Question: I am using an Oracle database. I have a system of let's say strings. Not like in datatype string but string like in small pieces of rope.
A string start and end can change over the years. A history must be kept of these changes. Reporting are done annually. The user wants to see what the start and end of the string was in 2016, 2017, 2018 etc.
A string can change a couple of times a year or only once in 2/3 years. The user is just interested in the latest changes for a specific year. What was the valid start and end for the year 2016 or 2017 etc?
'''
CREATE TABLE STRINGLIST
(
ID NUMBER,
STRINGID NUMBER,
STRING VARCHAR2(7 BYTE),
STRING_START NUMBER,
STRING_END NUMBER,
CREATE_DATE DATE,
CREATED_BY VARCHAR2(10 BYTE),
EXPIRE_DATE DATE,
EXPIRED_BY VARCHAR2(10 BYTE)
)
Insert into PMS2020.STRINGLIST
(ID, STRINGID, STRING, STRING_START, STRING_END,
CREATE_DATE, CREATED_BY, EXPIRE_DATE, EXPIRED_BY)
Values
(1, 1, 'string1', 0, 5,
TO_DATE('02/02/2015 12:31:00', 'MM/DD/YYYY HH24:MI:SS'), 'user1', TO_DATE('04/02/2016 12:31:00', 'MM/DD/YYYY HH24:MI:SS'), 'user1');
Insert into PMS2020.STRINGLIST
(ID, STRINGID, STRING, STRING_START, STRING_END,
CREATE_DATE, CREATED_BY, EXPIRE_DATE, EXPIRED_BY)
Values
(2, 1, 'string1', 0.1, 5,
TO_DATE('04/02/2016 12:31:00', 'MM/DD/YYYY HH24:MI:SS'), 'user1', TO_DATE('02/02/2016 12:31:00', 'MM/DD/YYYY HH24:MI:SS'), 'user1');
Insert into PMS2020.STRINGLIST
(ID, STRINGID, STRING, STRING_START, STRING_END,
CREATE_DATE, CREATED_BY, EXPIRE_DATE, EXPIRED_BY)
Values
(3, 1, 'string1', 0.12, 5.2,
TO_DATE('04/02/2016 12:31:00', 'MM/DD/YYYY HH24:MI:SS'), 'user1', TO_DATE('04/02/2018 12:31:00', 'MM/DD/YYYY HH24:MI:SS'), 'user1');
Insert into PMS2020.STRINGLIST
(ID, STRINGID, STRING, STRING_START, STRING_END,
CREATE_DATE, CREATED_BY, EXPIRE_DATE, EXPIRED_BY)
Values
(4, 1, 'string1', 0.5, 6,
TO_DATE('04/02/2018 12:32:00', 'MM/DD/YYYY HH24:MI:SS'), 'user1', TO_DATE('04/02/2019 12:32:00', 'MM/DD/YYYY HH24:MI:SS'), 'user1');
Insert into PMS2020.STRINGLIST
(ID, STRINGID, STRING, STRING_START, STRING_END,
CREATE_DATE, CREATED_BY)
Values
(5, 1, 'string1', 0.75, 6.5,
TO_DATE('04/02/2019 12:32:00', 'MM/DD/YYYY HH24:MI:SS'), 'user1');
COMMIT;
'''

It is easy to get the current string size:
'''
select *
from stringlist
where stringid = 1
and expiry_date is null;
'''
What will the query look like to get the latest string size for :
2015 0.1 - 5
2016 0.12 - 5.2
2017 0.12 - 5.2 (not changes was done in 2017, so 2016 value is still valid)
2018 0.5 - 6
2019 0.75 - 6.5
The user will just need to select the type of string and the year.
And the size must be displayed on a report for the selected year.
A very simple way will be to just add a string_year. So there will be a record for each string for each year. But that will give you duplication for 2016 and 2017, because nothing changed in 2017.
This is obviously a very simplistic explanation of the system. The "strings" also have a lot of different attributes etc. But that is not important for this question.
How will you handle something like this? What will your db design be?
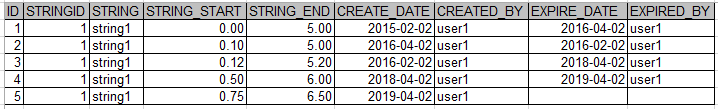
Answer: If you're looking for a single year at a time you could do:
'''
select max(string_start) keep (dense_rank last order by create_date) as string_start,
max(string_end) keep (dense_rank last order by create_date) as string_end
from stringlist
where create_date < last_day(to_date(to_char(2017), 'YYYY')) + 1;
STRING_START STRING_END
------------ ----------
.12 5.2
'''
<URL>
or:
'''
select string_start, string_end
from (
select string_start, string_end, row_number() over (order by create_date desc) as rn
from stringlist
where create_date < last_day(to_date(to_char(2017), 'YYYY')) + 1
)
where rn = 1;
STRING_START STRING_END
------------ ----------
.12 5.2
'''
<URL>
In both cases you're excluding all data before the start of the following year, and then finding the values for the row that's left with the latest create date.